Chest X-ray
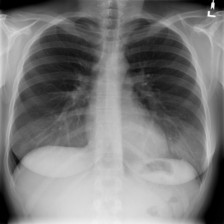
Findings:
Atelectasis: negative
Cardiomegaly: negative
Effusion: negative
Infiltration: negative
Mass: negative
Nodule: negative
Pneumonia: negative
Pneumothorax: negative
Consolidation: negative
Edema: negative
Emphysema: negative
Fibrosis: negative
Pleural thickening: negative
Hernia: negative